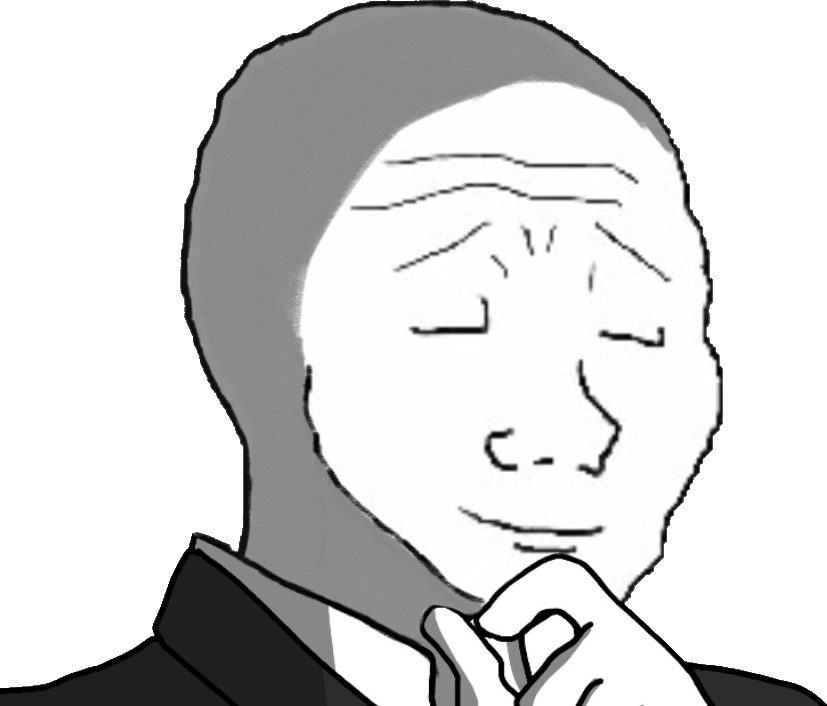
Label: 5_Oomer